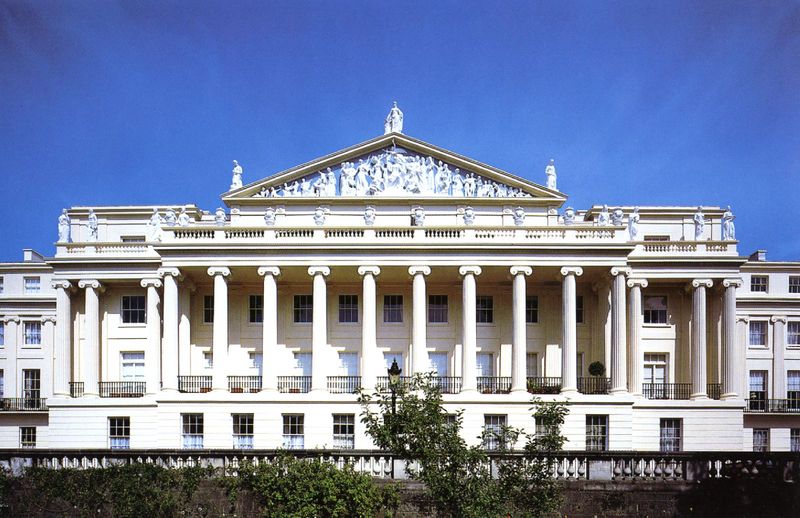
Titel: Cumberland Terrace im Regent´s Park in London
Künstler: John Nash
Standort: London (EU - GB)
Schlagwörter: baum, blau, himmel, weiß, grün, fenster, laterne, marmor, säulen, terasse, dach, gebäude, haus, zaun, stein, bild, busch, büsche, gitter, kirche, pflanzen, statue, balkon, relief, creme, giebel, figuren, geländer, foto, balustrade, kapitell, gesims, statuen, ionisch, balu, museum, dorisch, statur, dachterasse, alterne